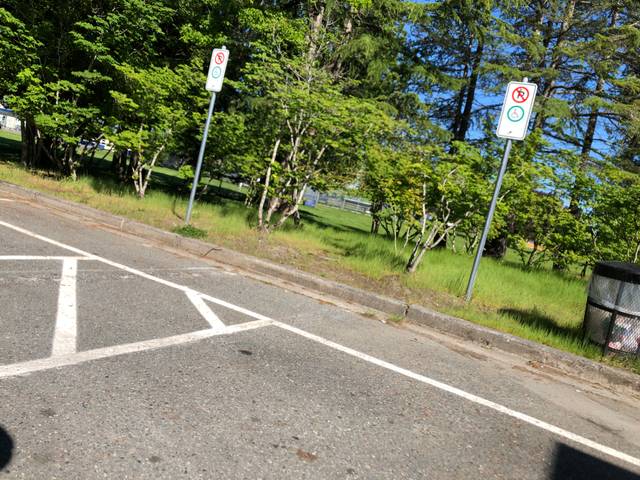
Region: Canada
Coordinates: 49.139, -123.123